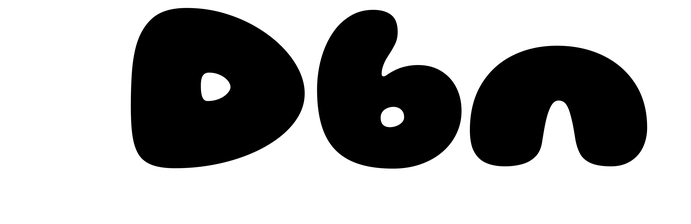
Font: Gluten_Black